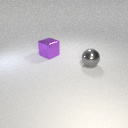
large gray metal sphere to the right of large purple metal cube